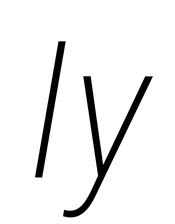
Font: Roboto-Italic_Condensed_ExtraLight_Italic